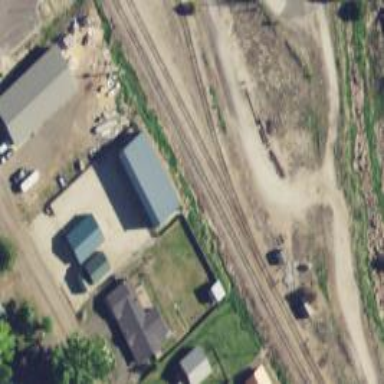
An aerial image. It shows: Railway track.